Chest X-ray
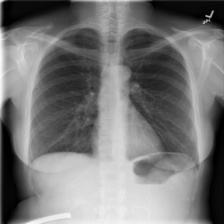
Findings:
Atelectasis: negative
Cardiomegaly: negative
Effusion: negative
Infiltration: negative
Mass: negative
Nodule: negative
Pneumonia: negative
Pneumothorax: negative
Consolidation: negative
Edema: negative
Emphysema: negative
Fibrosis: negative
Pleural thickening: negative
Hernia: negative